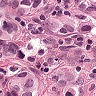
Metastatic tissue present: yes